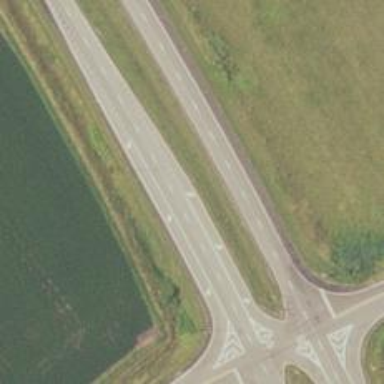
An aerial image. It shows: Left road marking is visible in the image.